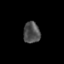
Tissue: skin
Cell type: Epithelial cells
Senescence score: 0.2475
Nuclear area (px): 351
Mean DAPI intensity: 76.84